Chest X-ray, PA view. Patient: 40 years old, sex M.
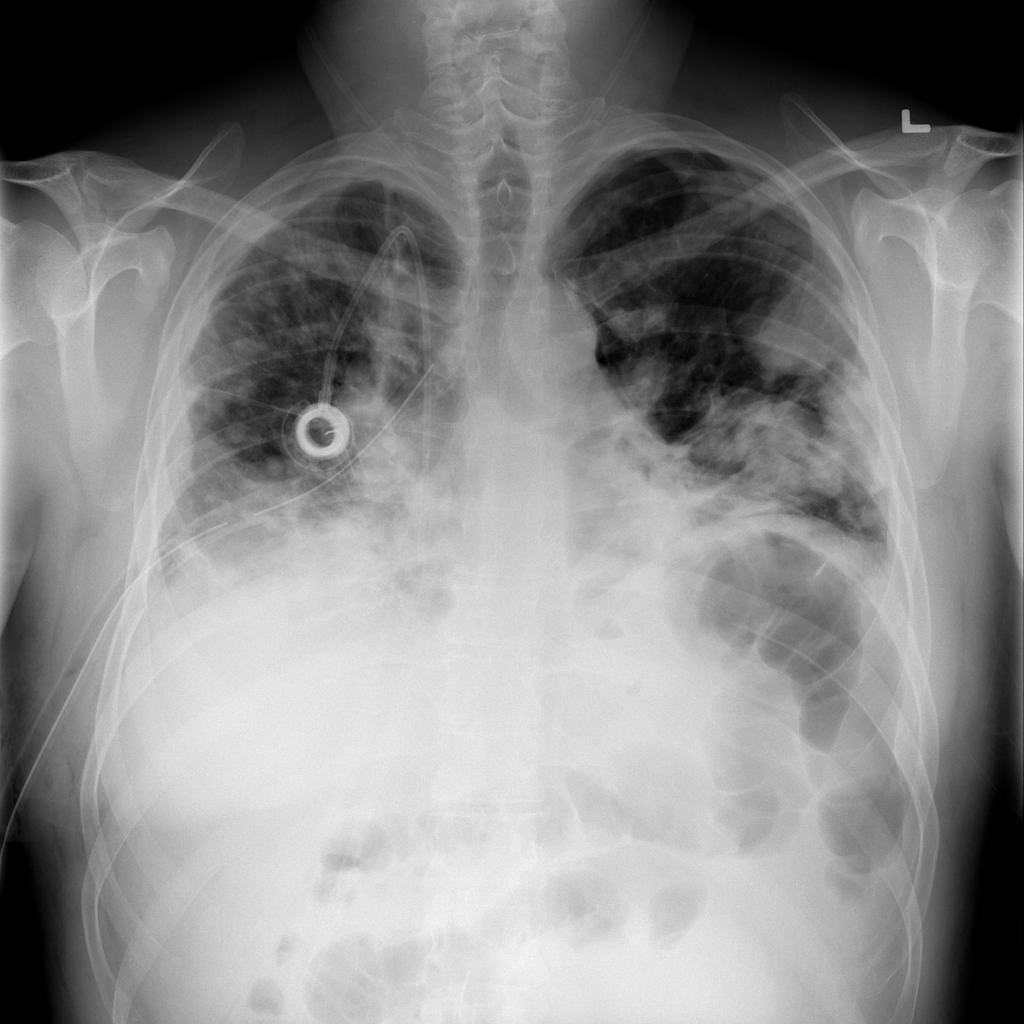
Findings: No Finding